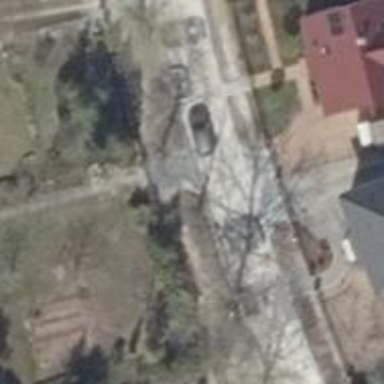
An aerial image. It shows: Driveway leading to service road.